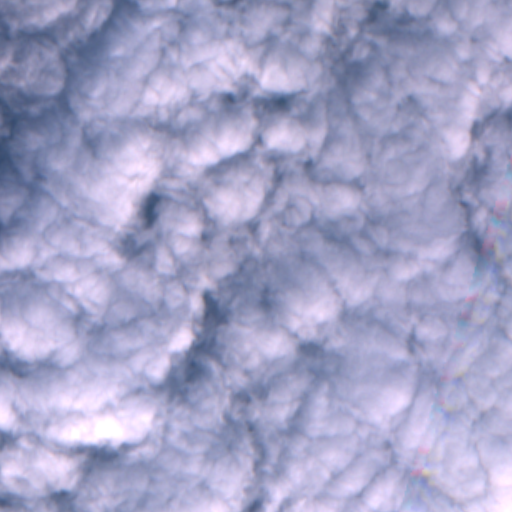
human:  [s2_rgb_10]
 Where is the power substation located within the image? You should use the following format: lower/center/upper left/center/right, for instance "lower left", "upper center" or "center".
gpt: The power substation is located in the center left of the image.
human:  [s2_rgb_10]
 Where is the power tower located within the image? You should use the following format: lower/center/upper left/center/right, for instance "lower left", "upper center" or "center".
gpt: The power tower is located in the lower right of the image.
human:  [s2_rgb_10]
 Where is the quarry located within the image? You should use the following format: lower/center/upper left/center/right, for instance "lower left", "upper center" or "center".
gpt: There is no quarry in the image.